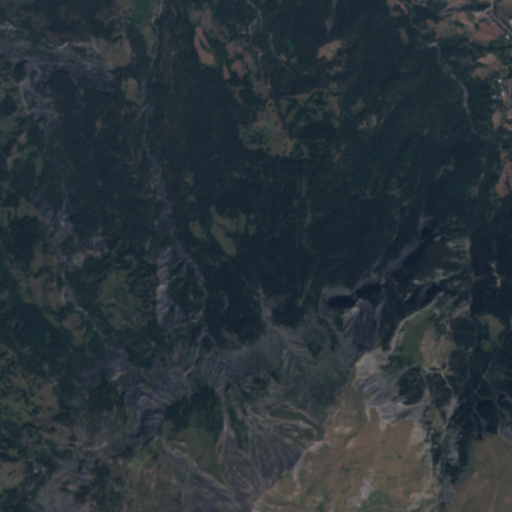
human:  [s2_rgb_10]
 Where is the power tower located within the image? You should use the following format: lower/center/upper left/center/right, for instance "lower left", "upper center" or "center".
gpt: The power tower is located in the upper left of the image.
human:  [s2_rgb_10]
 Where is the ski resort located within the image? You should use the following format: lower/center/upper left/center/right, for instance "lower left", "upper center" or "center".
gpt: The ski resort is located in the lower left of the image.
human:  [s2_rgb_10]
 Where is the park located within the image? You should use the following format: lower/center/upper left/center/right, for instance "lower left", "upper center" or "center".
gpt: There is no park in the image.